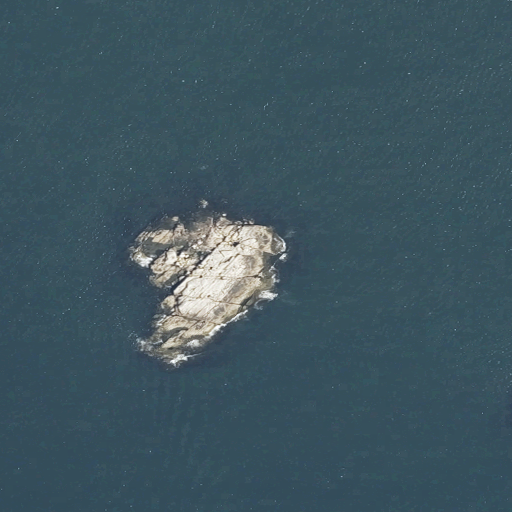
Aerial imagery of island in Maine named Seaduck Rock containing open water, barren land, and herbaceous wetlands